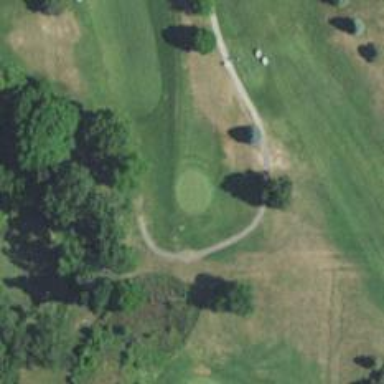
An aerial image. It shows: Golf hole.